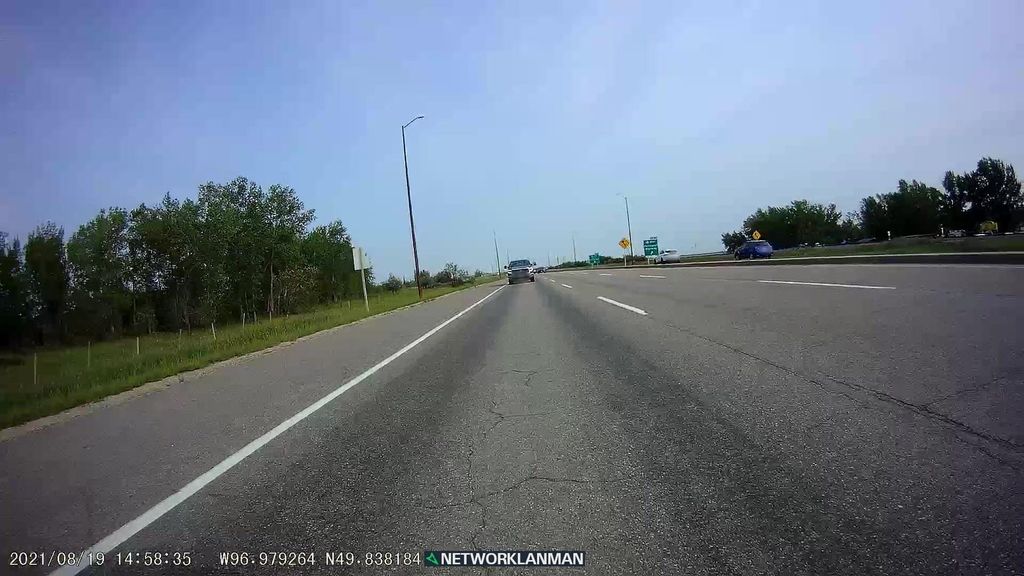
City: winnipeg